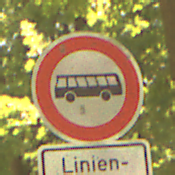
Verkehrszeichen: VerbotKraftomnibusse
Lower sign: BesondereFahrzeugeUndTransportgueter2
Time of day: Midday
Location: Outdoor (Nature)
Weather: PartlyCloudy
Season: NotSpecified
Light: Natural